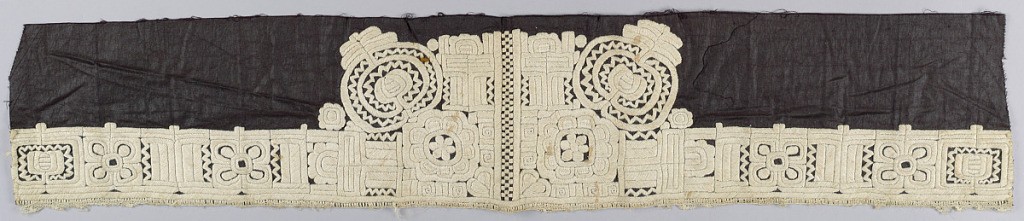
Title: Border
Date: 19th century
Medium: cotton, wool Technique: satin stitch embroidery
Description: Component A is black cotton heavily embroidered with white cotton in a stylized floral and geometric design. Component B is black cotton heavily embroidered with white cotton in a geometric design with insets of brightly colored wool.